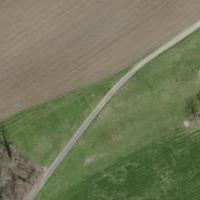
EUNIS habitat code: 52
Species observed at this site:
Gryllus campestris